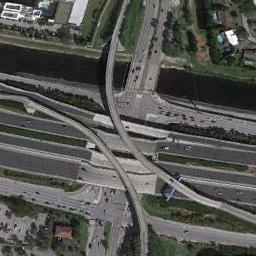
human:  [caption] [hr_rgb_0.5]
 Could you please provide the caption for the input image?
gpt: There are many cars on the road under the overpass .

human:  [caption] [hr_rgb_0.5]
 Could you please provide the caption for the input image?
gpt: There are two overpasses and three lakes in this area .

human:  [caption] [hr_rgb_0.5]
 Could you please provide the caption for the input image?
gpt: The directional overpass is over the roads and a river is next to the overpass .

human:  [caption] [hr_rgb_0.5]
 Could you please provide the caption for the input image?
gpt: The overpass is next to some houses and trees .

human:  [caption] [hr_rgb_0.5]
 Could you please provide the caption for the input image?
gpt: There are some green trees and a river beside the overpass .